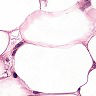
Metastatic tissue present: yes